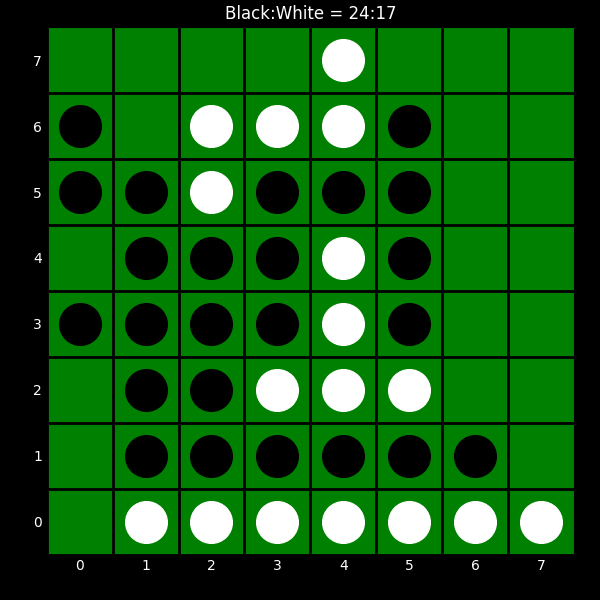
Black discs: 24
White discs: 17